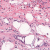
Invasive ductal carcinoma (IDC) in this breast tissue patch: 0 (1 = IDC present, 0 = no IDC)